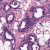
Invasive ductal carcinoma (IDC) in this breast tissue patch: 1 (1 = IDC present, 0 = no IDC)